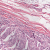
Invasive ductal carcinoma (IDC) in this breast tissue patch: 1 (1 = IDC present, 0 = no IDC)